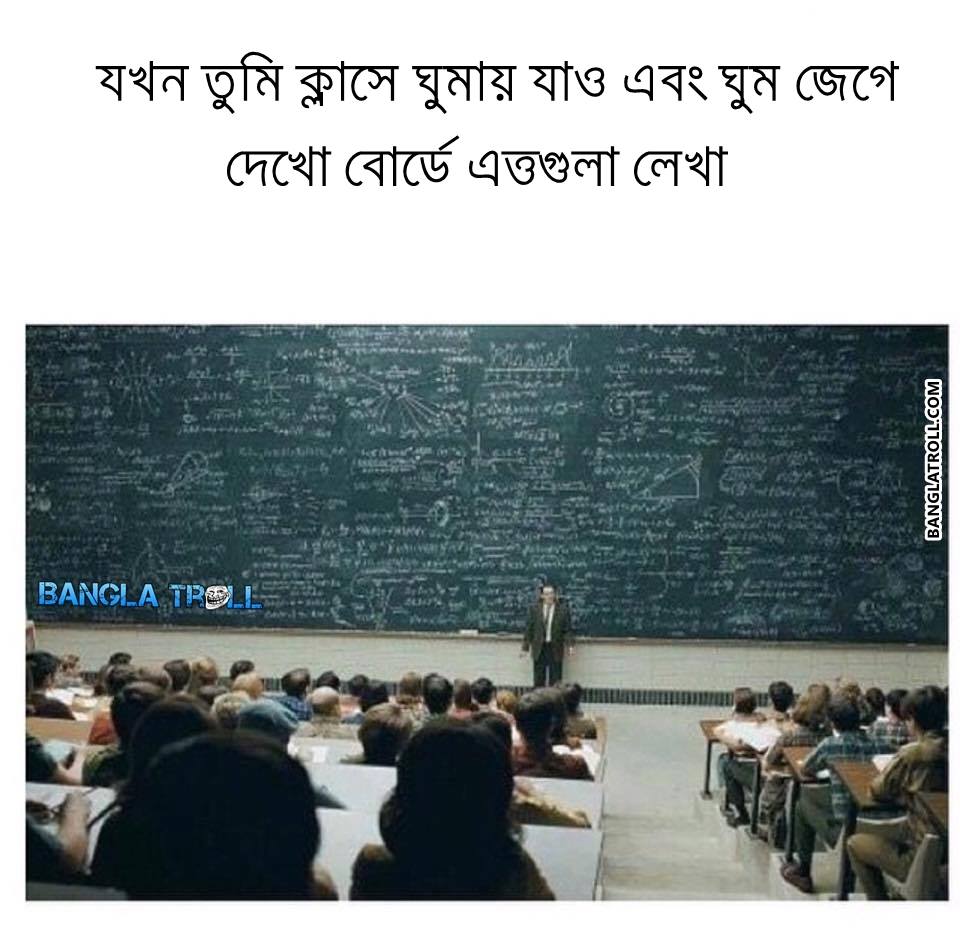
Text: যখন তুমি ক্লাসে ঘুমাই যাও এবং ঘুম জেগে দেখো বোর্ড এতগুলো লেখা
Label: Non Hate